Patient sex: M
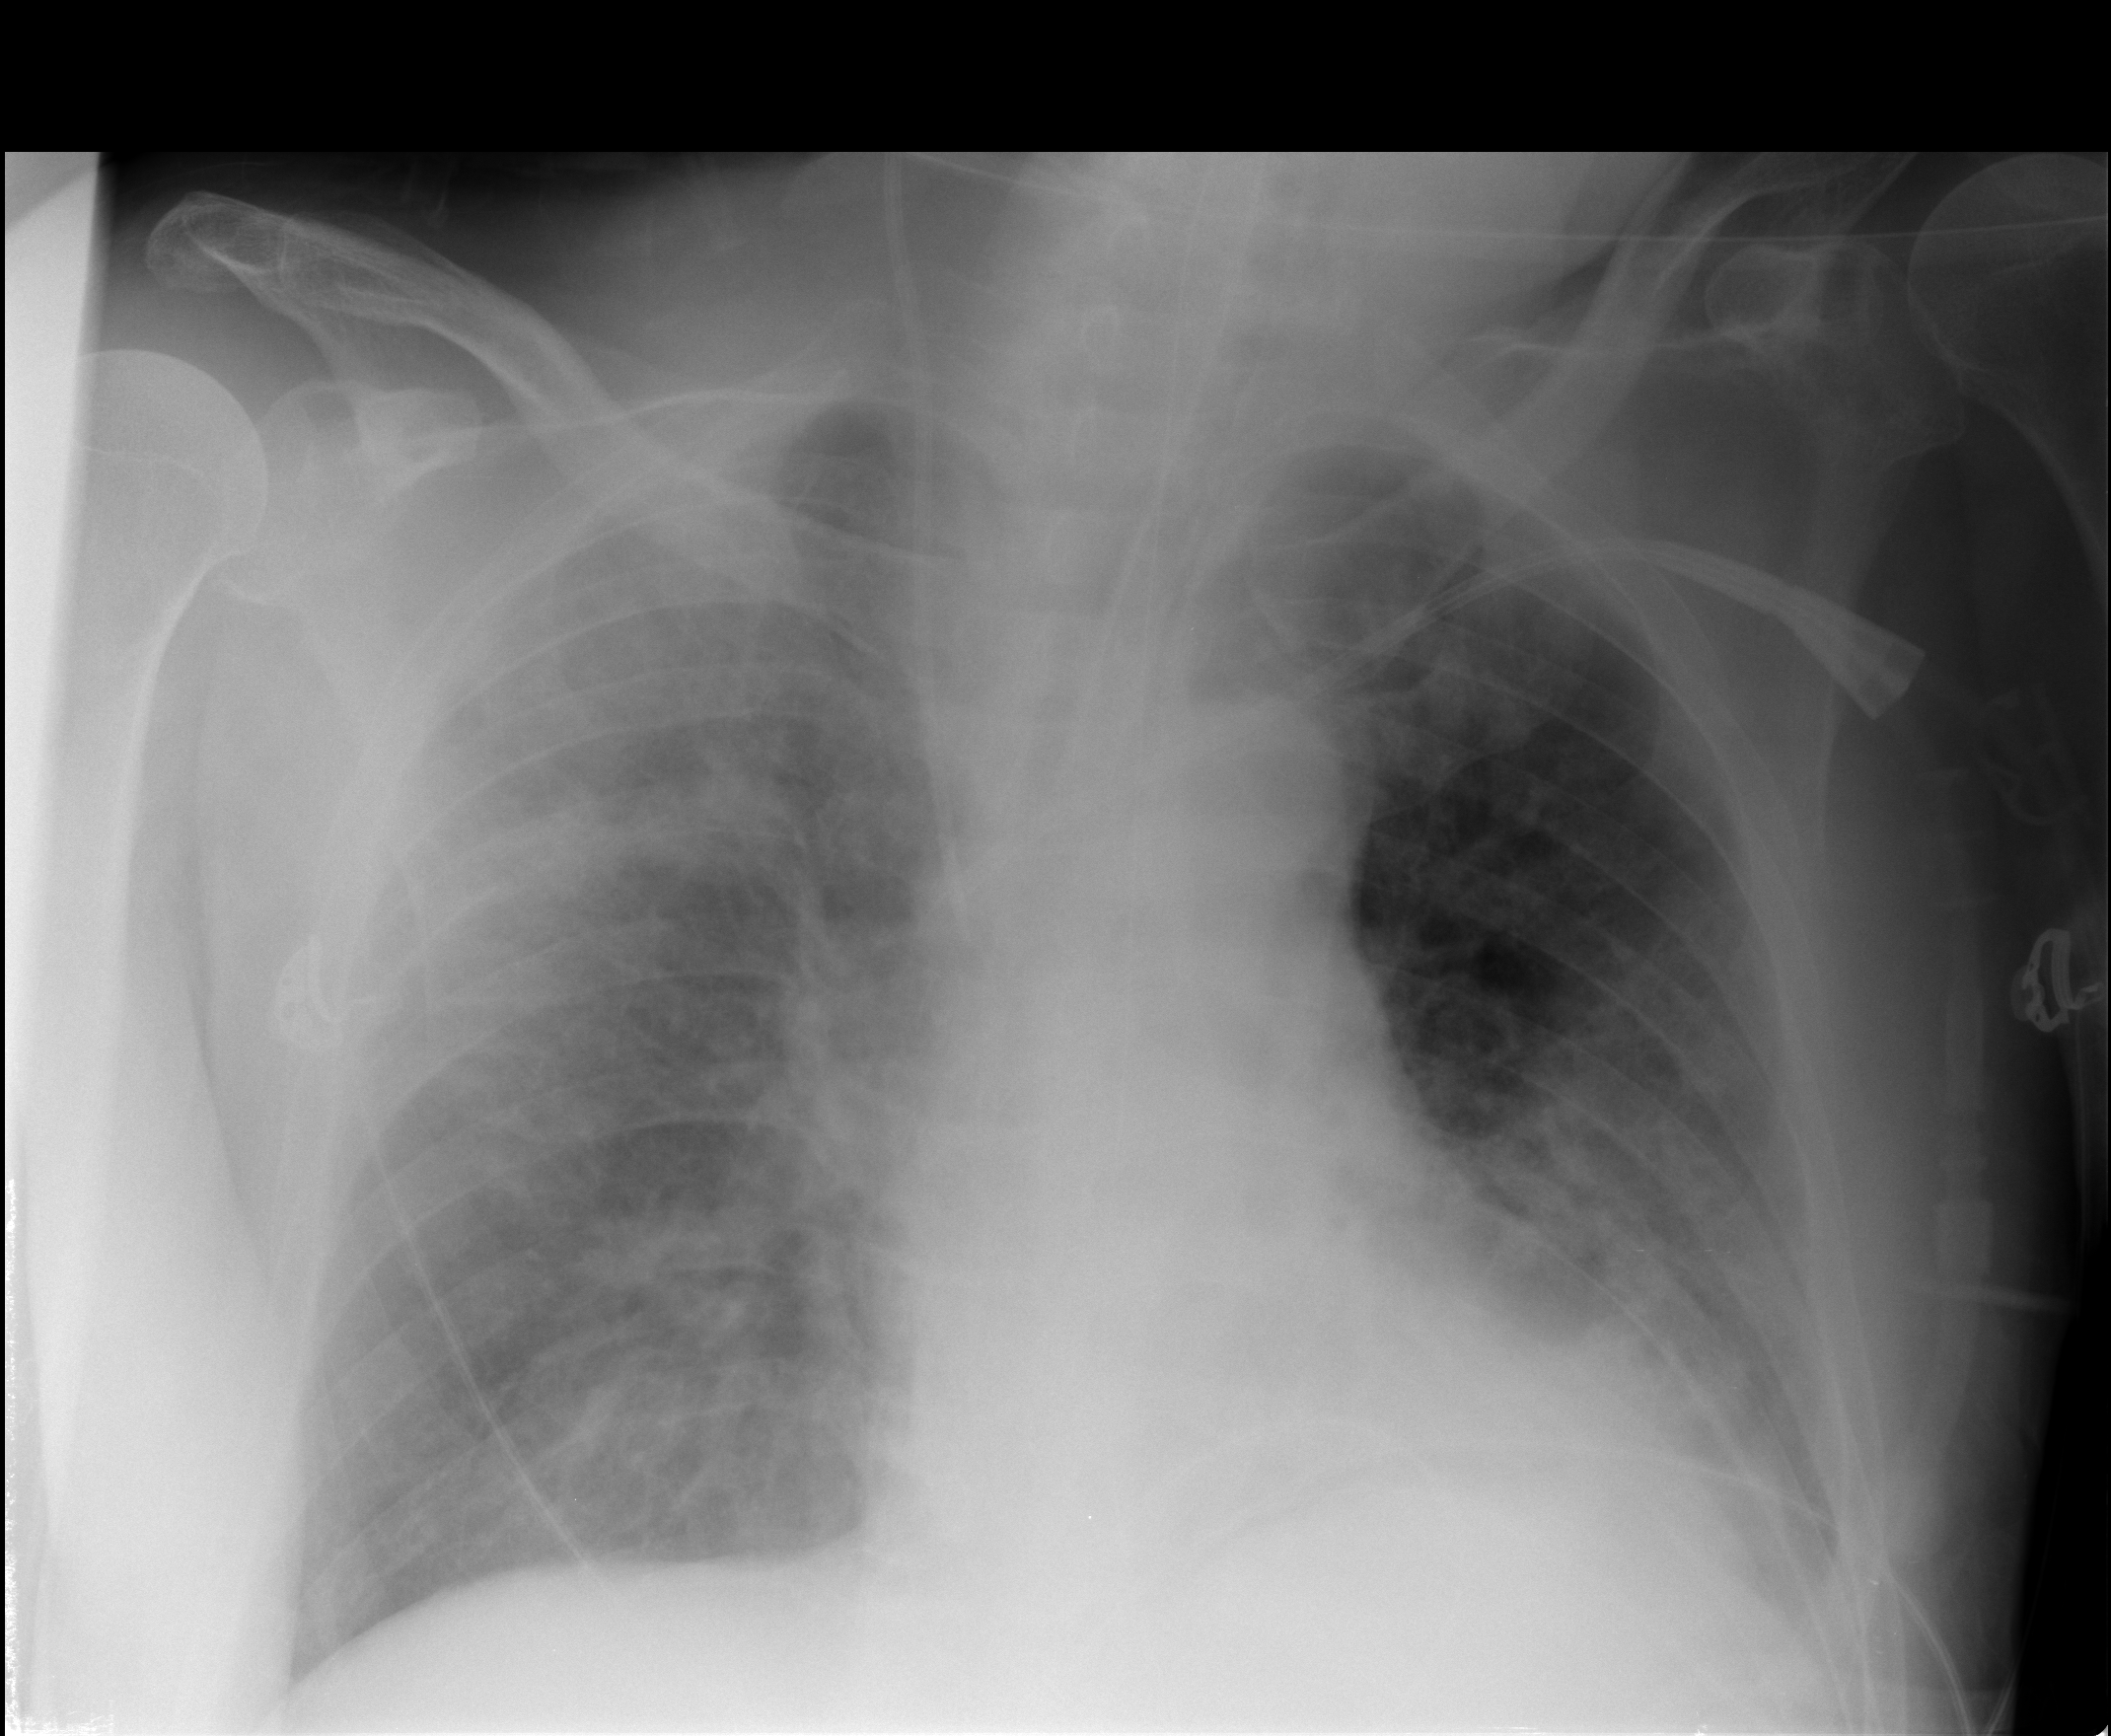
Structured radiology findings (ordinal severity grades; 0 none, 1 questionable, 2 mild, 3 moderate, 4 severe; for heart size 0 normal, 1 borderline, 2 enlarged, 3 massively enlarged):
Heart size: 2
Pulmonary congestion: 2
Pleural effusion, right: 2
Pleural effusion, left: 2
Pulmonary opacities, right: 3
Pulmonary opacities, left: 3
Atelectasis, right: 2
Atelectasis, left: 2